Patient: sex F, age 71
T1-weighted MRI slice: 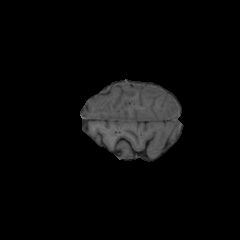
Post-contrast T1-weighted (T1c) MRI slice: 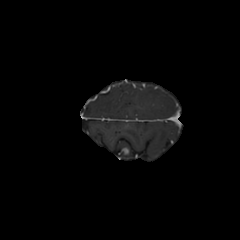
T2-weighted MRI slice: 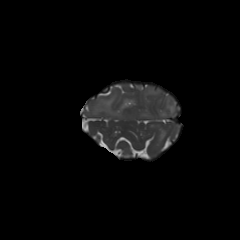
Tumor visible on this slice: yes
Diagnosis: Glioblastoma, IDH-wildtype
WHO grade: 4